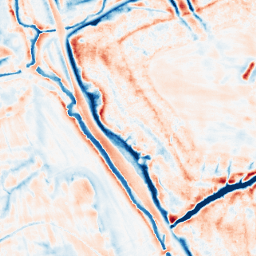
Category: edge_preserving
Decomposition family: bilateral
Decomposition parameters: d: 21
sigma_color: 50
sigma_space: 150
Upsampling method: sinc_blackman
Upsampling parameters: scale: 4
kernel_size: 8
Upsampling scale: 4